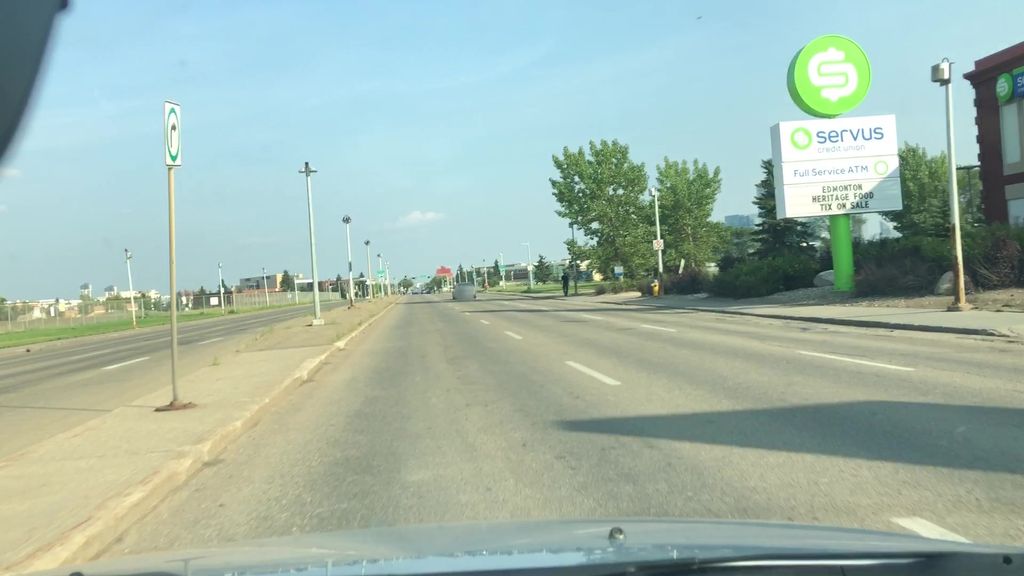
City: edmonton